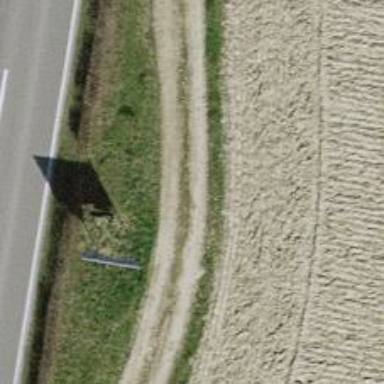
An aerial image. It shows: Track with grade1 surface covered in grass.